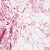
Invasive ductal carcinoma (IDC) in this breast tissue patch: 0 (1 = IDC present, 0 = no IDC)